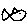
Label: fish